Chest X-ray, AP view. Patient: 59 years old, sex F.
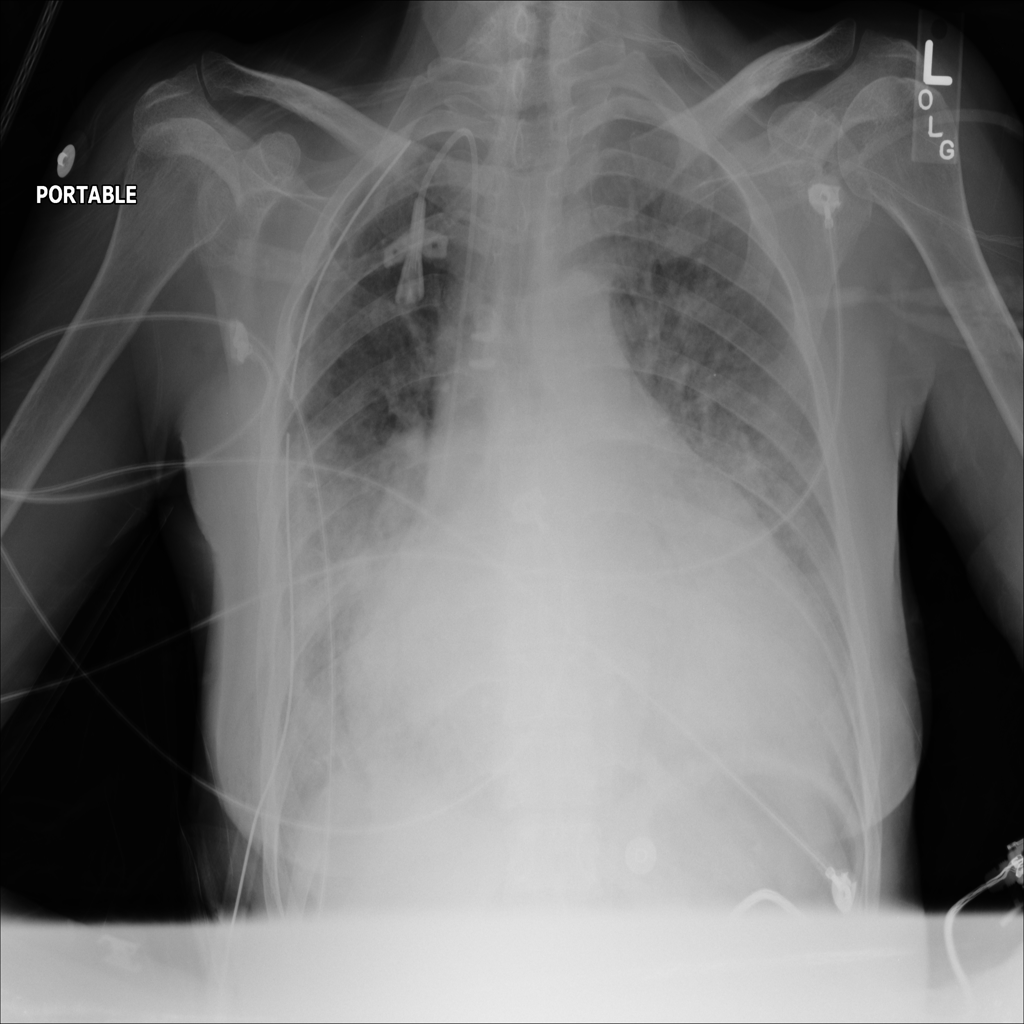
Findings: Effusion, Infiltration